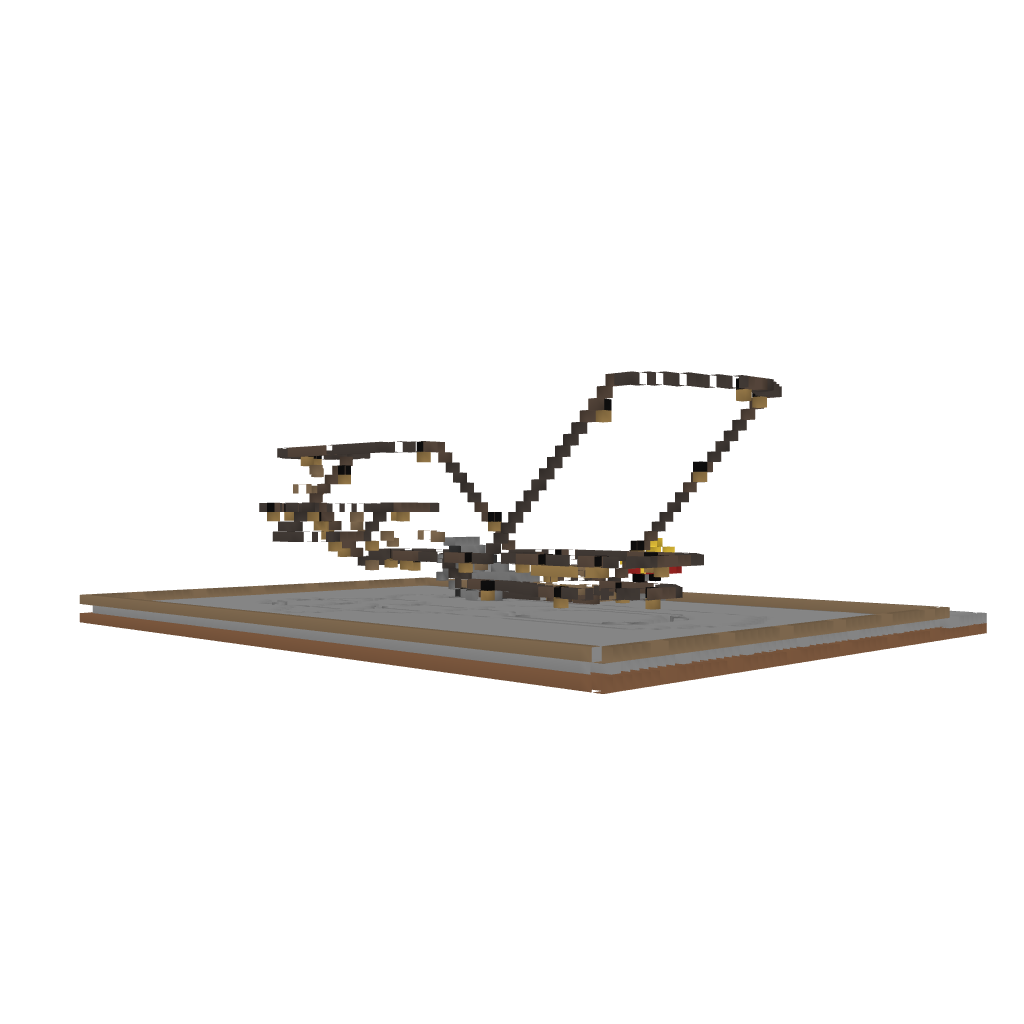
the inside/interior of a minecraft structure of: rollercoaster